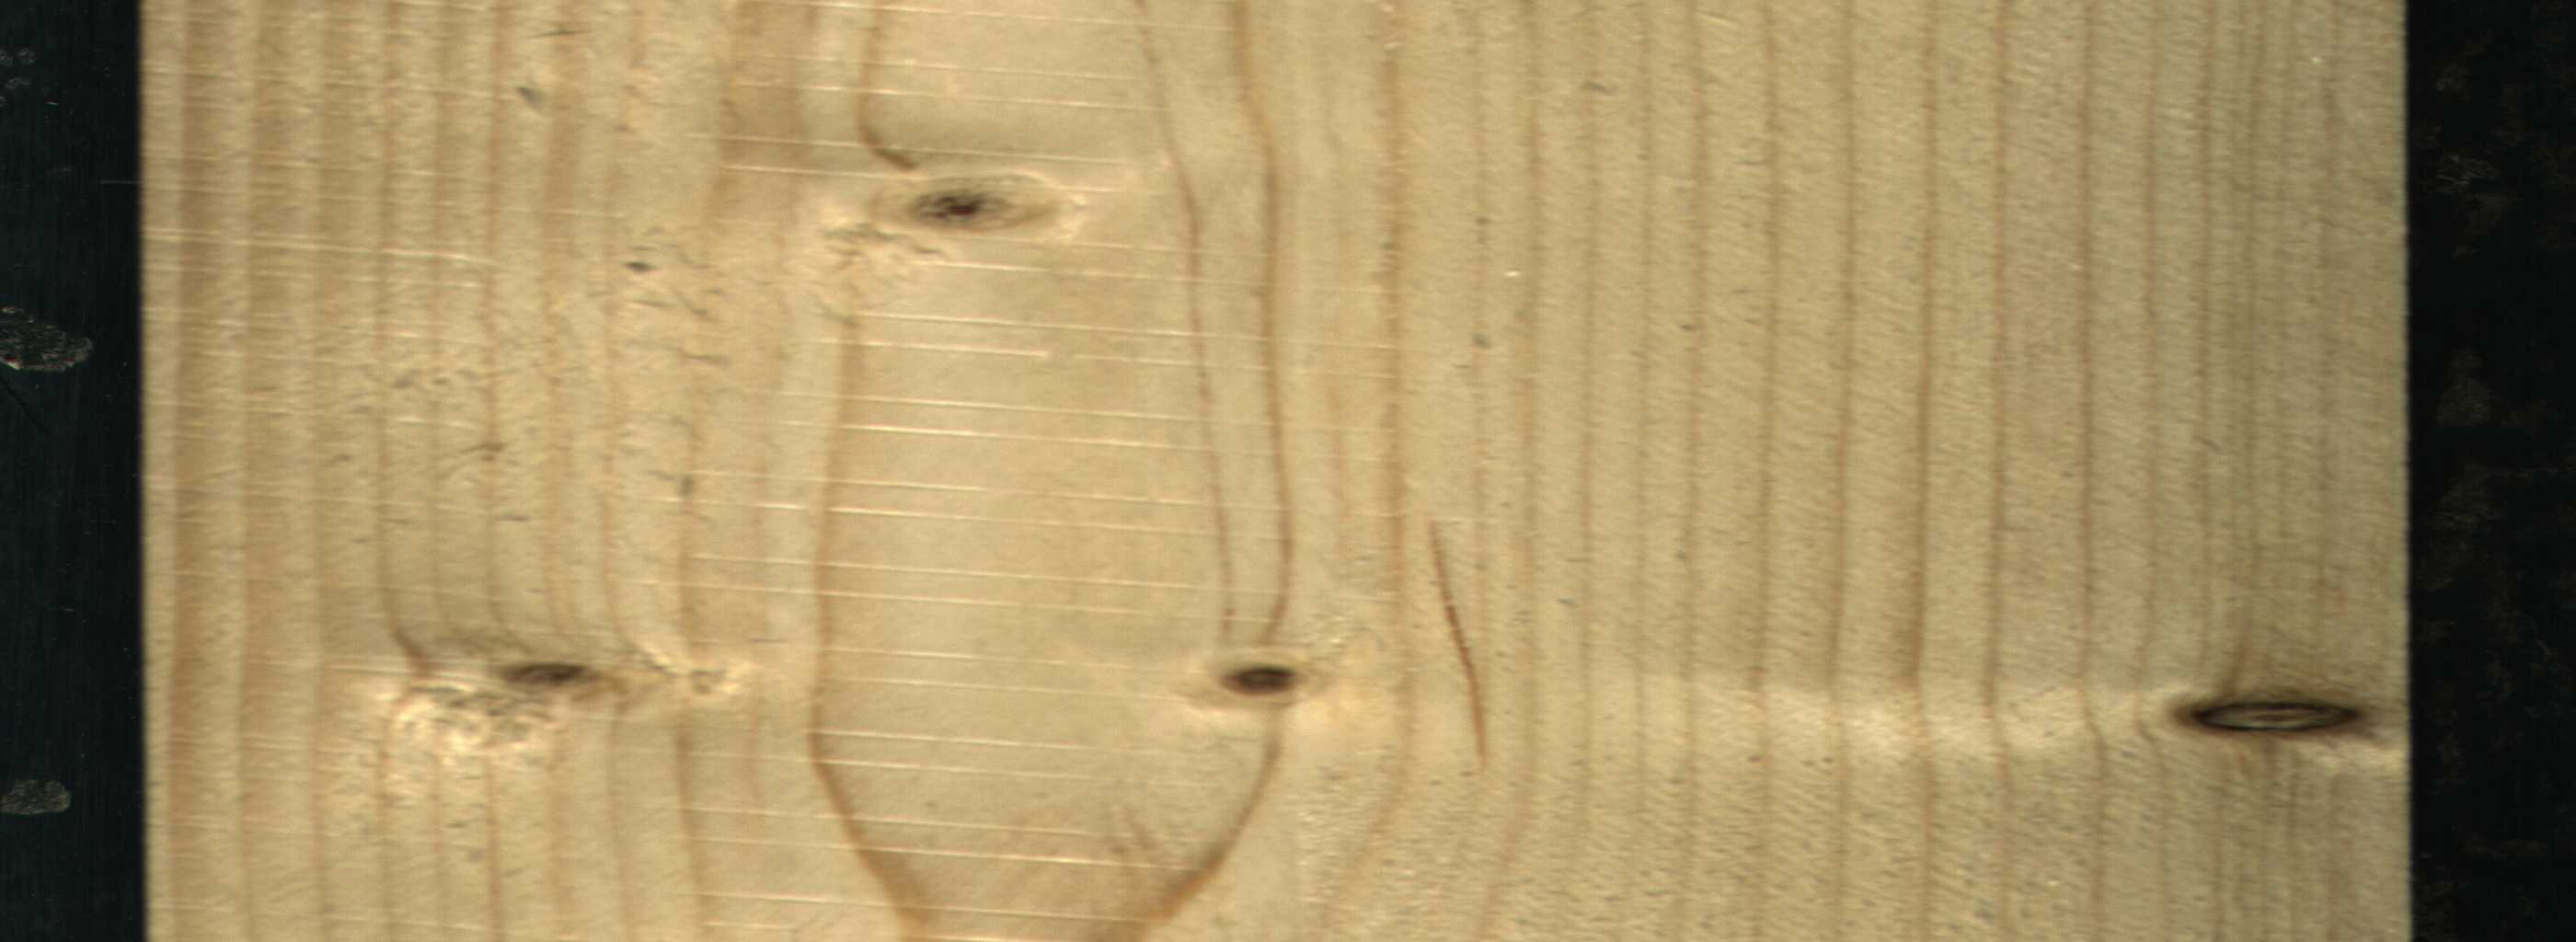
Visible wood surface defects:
resin
Dead_Knot
Live_Knot
Live_Knot
Live_Knot